Question: I'm currently redesigning a website and have run into an issue with some elements in the header. The header contains a logo, some text and a navigation bar. Between the bottom of the logo and the top of the navigation bar there is a relatively thick gap, shown in this screenshot:

I don't want the gap, I don't know where it's come from and I don't know how to get rid of it :(
I can reduce it down to a single pixel by setting the 'line-height' property of the div containing the logo down to '0.0', but it seems hacky and still doesn't fix the issue.
The work-in-progress version can be viewed live <URL>, if anyone with more HTML/CSS experience can identify any silly mistakes I've made.
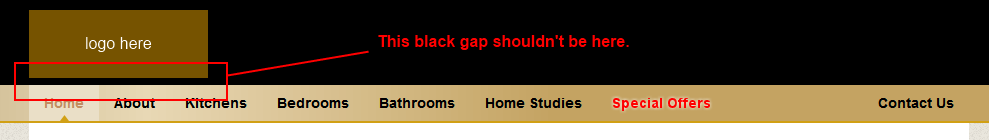
Answer: add the following css class
'''
.logo img
{
vertical-align:bottom;
}
'''